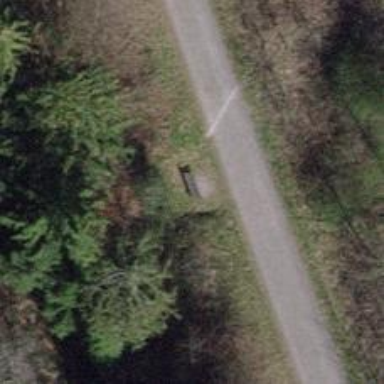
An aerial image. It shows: Brown bench in the vicinity.